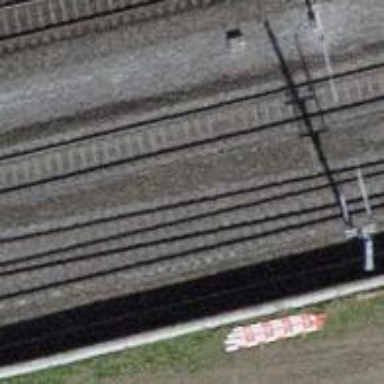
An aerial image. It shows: Single railway track with electrified contact line.